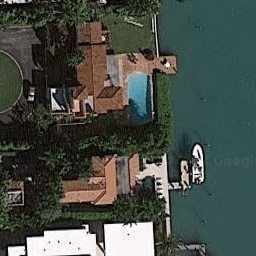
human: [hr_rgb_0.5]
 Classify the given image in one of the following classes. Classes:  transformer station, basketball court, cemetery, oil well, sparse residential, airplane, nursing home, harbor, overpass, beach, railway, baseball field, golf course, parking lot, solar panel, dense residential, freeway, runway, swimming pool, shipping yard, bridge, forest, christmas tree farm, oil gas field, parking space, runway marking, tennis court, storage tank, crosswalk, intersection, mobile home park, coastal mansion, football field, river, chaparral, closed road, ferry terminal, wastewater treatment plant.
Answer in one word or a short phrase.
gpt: coastal mansion